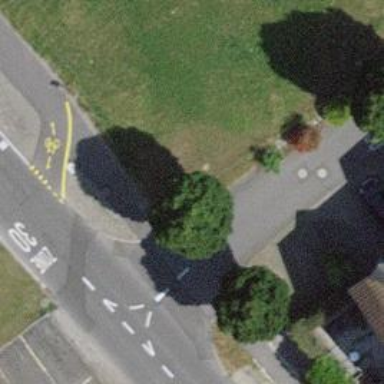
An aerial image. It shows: Kerb barrier.